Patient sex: F
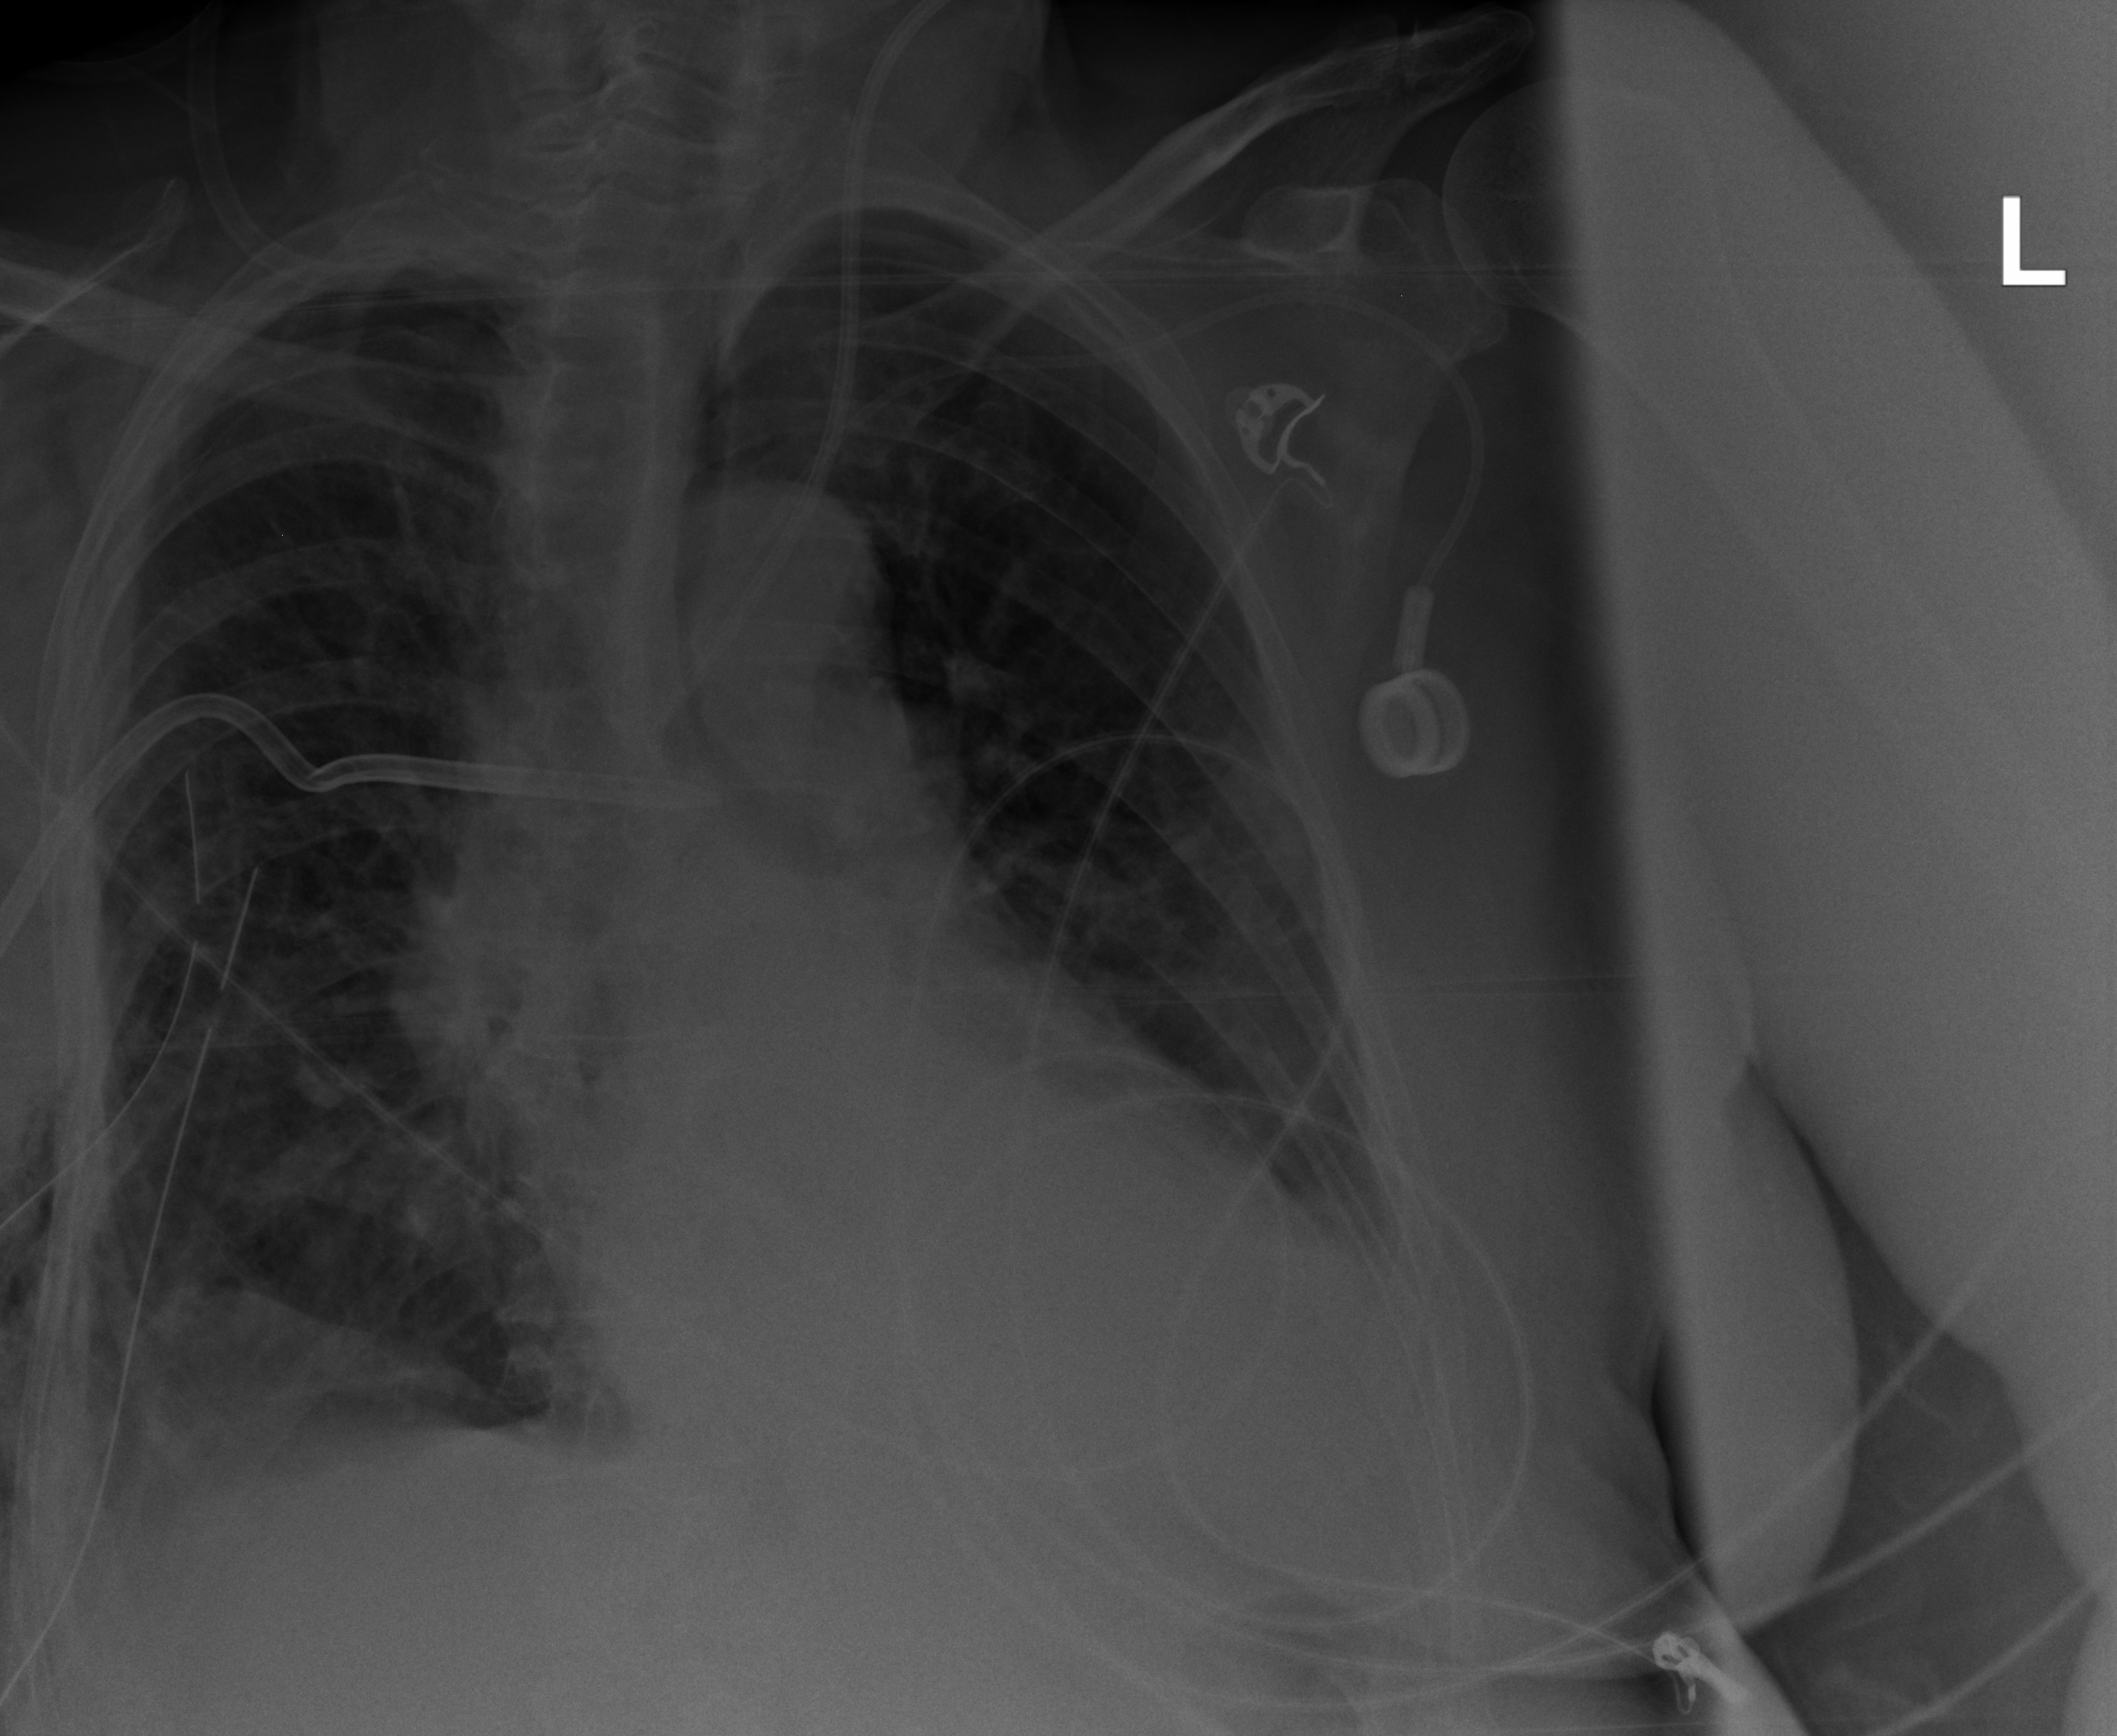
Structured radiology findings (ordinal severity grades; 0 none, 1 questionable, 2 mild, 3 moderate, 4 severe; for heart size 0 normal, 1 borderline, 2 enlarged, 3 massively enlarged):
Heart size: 1
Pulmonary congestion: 1
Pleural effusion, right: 2
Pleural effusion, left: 2
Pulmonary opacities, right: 2
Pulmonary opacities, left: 1
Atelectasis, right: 2
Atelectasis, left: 2